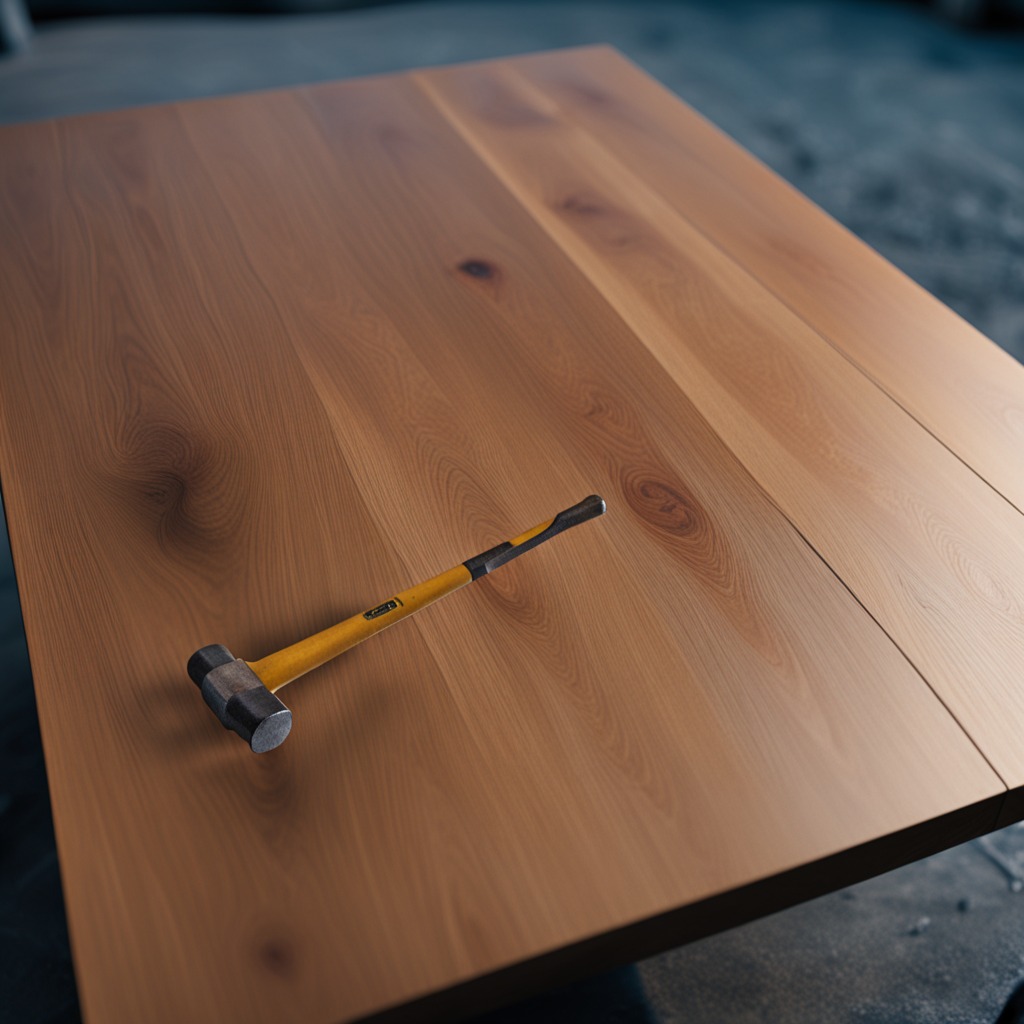
A hammer is lying on the old table in the small garage at twilight.